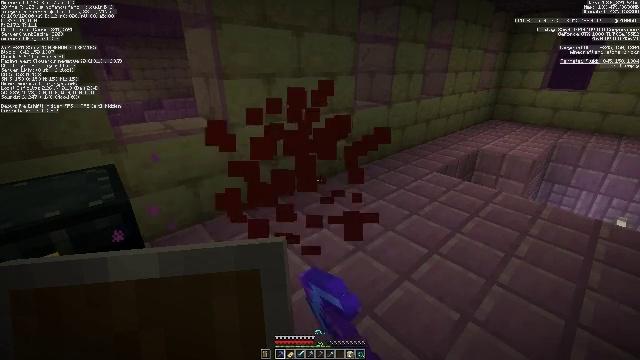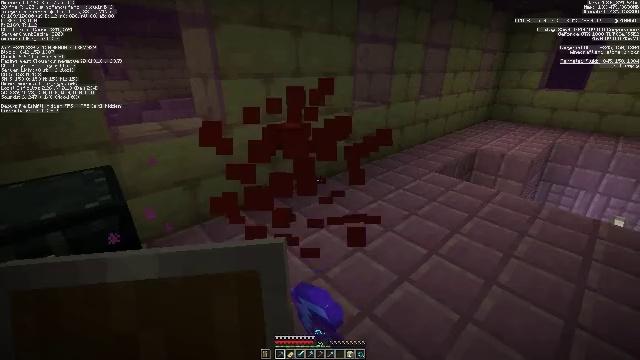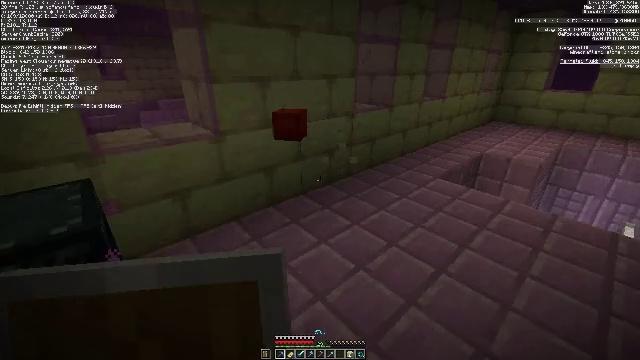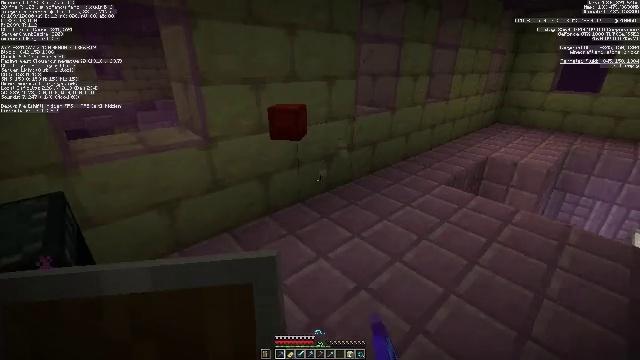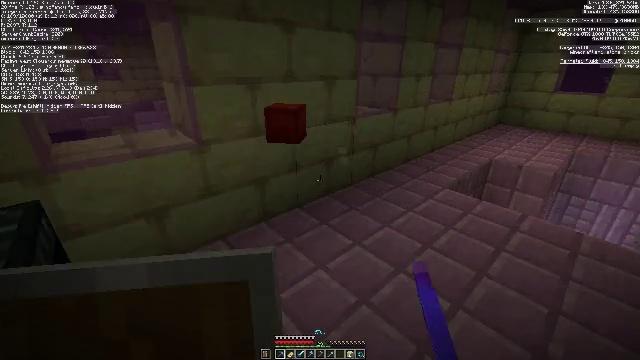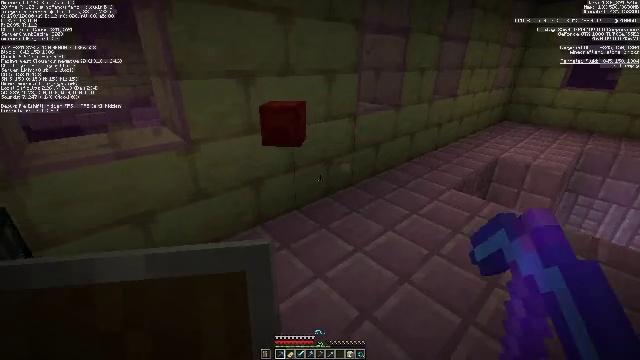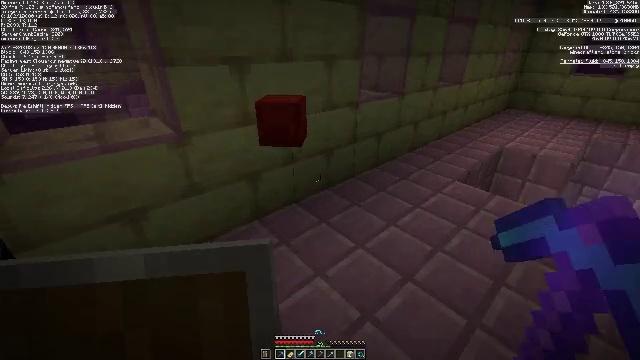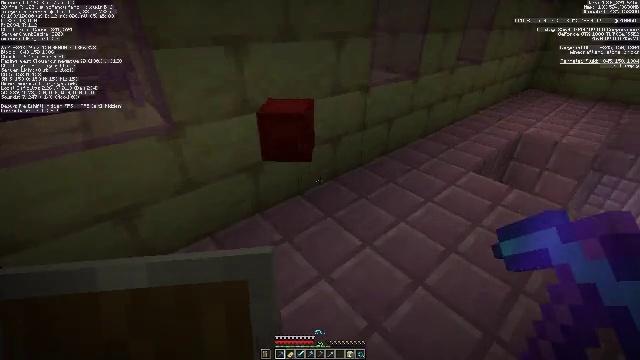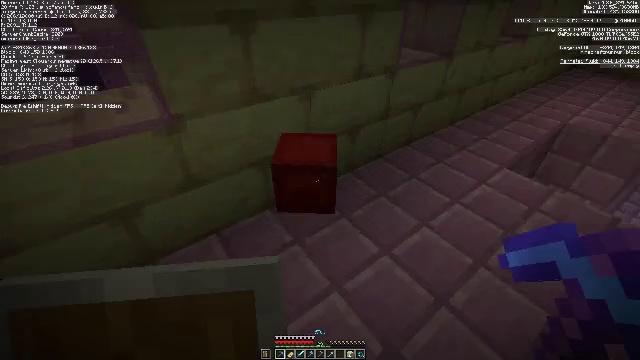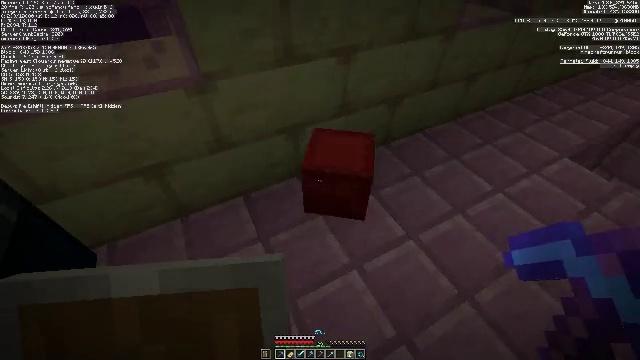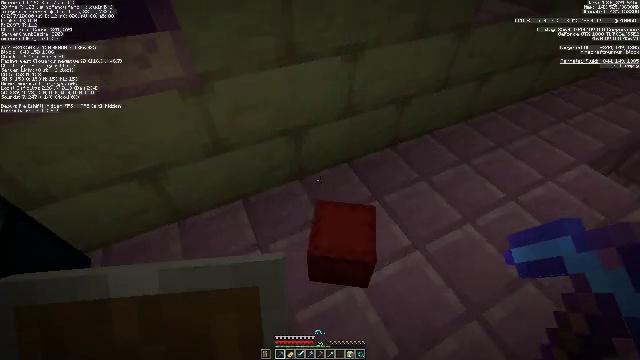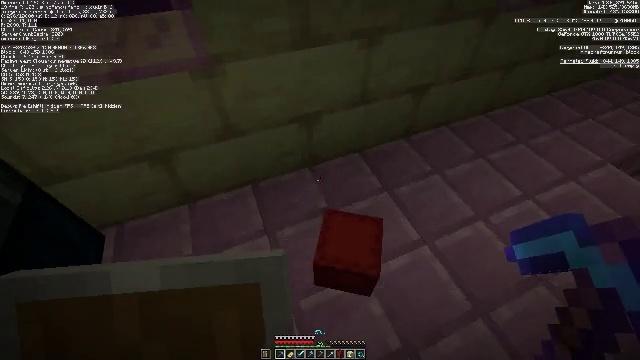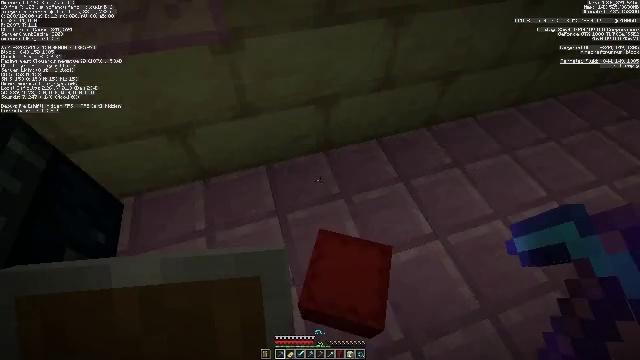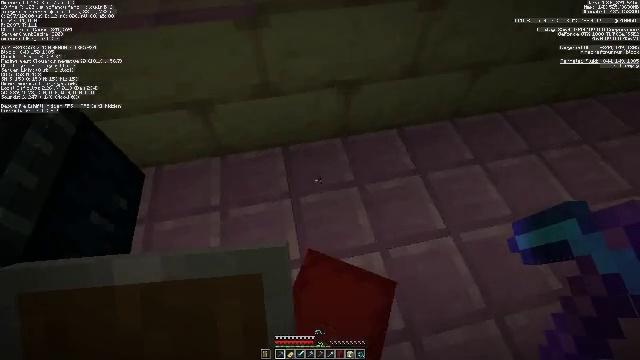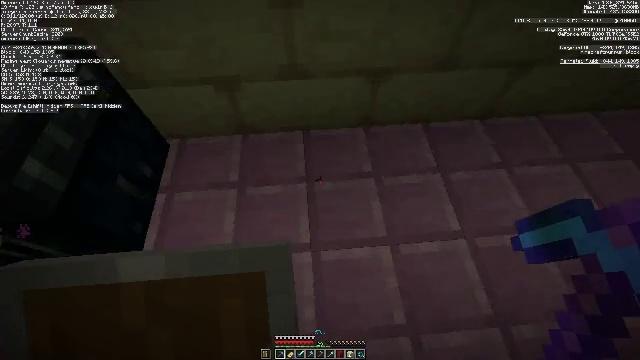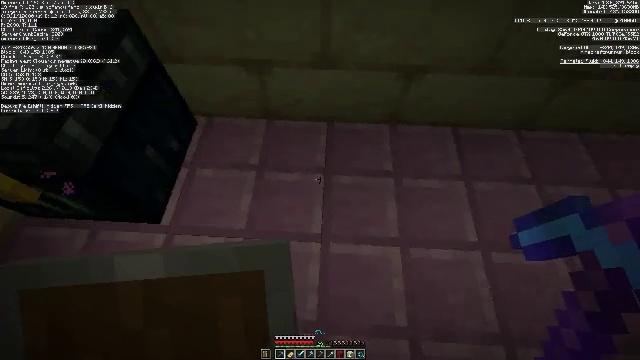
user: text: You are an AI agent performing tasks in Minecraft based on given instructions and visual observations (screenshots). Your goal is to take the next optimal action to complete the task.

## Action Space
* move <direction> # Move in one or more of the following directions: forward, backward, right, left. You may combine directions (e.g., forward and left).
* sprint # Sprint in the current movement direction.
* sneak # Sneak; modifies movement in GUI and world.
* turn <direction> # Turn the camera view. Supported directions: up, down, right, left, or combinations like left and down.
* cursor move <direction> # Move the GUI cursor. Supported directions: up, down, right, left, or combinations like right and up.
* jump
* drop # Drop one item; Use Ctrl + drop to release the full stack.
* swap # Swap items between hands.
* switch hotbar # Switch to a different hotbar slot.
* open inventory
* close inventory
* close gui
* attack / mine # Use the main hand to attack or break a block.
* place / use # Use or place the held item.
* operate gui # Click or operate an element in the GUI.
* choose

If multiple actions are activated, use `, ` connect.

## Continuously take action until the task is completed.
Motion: motion action
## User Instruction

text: Mine the ender chest.
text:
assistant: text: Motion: move forward
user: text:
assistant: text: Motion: move forward
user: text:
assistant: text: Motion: move forward
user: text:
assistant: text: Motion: move forward
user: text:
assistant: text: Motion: move forward
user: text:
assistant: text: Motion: move forward, turn down
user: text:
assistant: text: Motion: move forward, turn left and down
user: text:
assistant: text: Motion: move forward, turn left and down
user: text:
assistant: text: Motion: turn left and down
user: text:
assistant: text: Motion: turn left and down
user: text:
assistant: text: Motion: turn left and down
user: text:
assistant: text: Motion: turn left and down
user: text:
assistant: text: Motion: turn left and down
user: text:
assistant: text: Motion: turn left and down
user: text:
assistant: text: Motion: turn left and down
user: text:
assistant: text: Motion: turn left
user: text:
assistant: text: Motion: turn left and up
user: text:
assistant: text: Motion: turn left and up
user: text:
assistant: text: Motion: turn left and up
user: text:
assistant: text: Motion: turn left and up
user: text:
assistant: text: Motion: turn right and up
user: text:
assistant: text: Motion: turn right and up
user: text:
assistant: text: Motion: turn right and up
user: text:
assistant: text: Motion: use / place
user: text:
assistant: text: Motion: use / place
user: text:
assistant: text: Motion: use / place
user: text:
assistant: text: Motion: use / place
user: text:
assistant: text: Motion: no_op
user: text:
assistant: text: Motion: turn right and down
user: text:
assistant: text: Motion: no_op